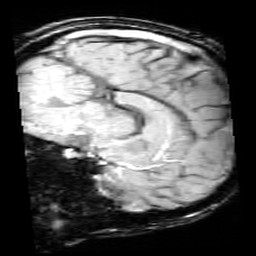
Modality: SWI
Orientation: sagittal
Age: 11
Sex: female
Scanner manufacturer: siemens
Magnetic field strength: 3 T
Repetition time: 0.027 s
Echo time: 0.02 s